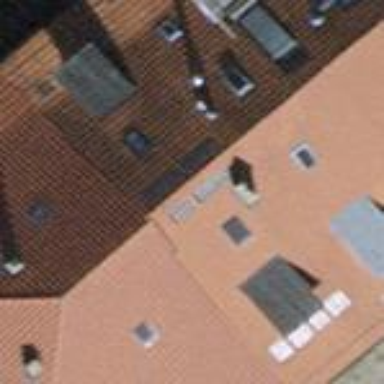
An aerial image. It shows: Terrace building with gabled roof made of tiles.